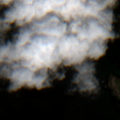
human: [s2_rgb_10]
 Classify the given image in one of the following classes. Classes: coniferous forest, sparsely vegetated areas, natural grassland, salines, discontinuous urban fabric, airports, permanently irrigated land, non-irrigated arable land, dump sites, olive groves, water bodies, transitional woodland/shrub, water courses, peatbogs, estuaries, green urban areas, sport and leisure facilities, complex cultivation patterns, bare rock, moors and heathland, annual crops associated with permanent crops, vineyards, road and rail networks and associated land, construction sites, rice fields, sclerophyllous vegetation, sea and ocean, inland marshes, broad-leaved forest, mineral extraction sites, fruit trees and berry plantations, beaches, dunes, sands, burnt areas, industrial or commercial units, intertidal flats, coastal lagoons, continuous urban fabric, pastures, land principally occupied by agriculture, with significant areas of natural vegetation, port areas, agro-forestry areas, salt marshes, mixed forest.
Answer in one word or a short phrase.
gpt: natural grassland, sea and ocean